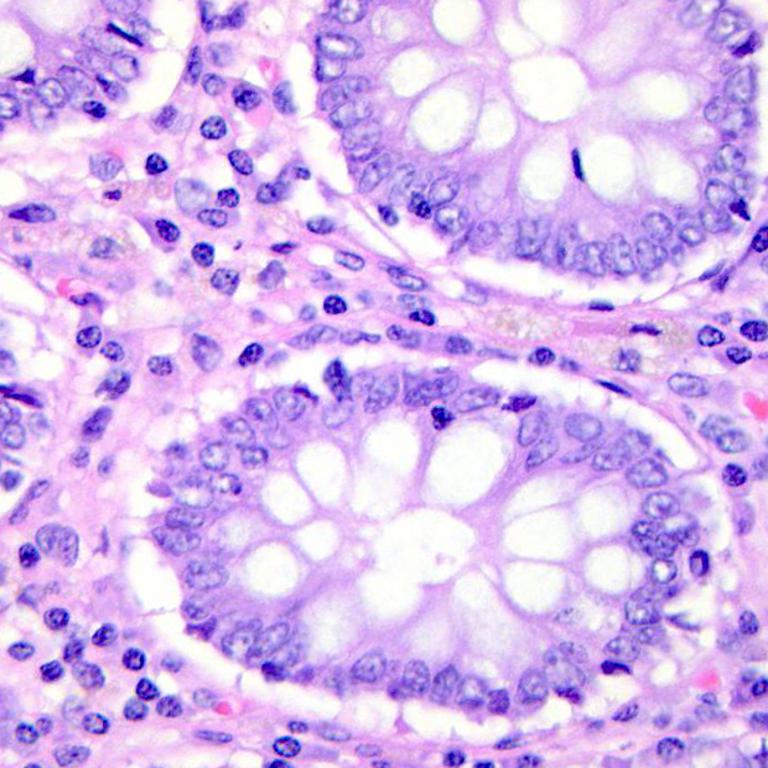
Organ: colon
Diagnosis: benign